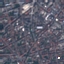
Label: Residential